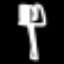
Label: fork